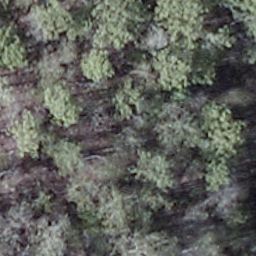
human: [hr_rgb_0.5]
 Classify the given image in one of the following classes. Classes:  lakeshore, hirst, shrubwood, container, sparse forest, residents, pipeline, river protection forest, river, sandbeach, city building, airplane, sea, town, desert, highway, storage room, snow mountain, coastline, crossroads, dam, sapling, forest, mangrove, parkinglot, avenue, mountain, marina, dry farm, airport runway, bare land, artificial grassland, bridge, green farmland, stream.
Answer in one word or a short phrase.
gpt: shrubwood